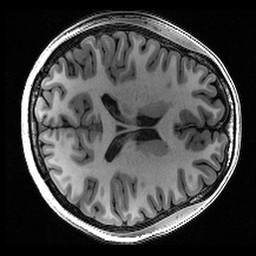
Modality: T1w
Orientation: axial
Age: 23
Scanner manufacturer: siemens
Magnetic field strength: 3 T
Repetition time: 2.4 s
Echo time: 0.00224 s